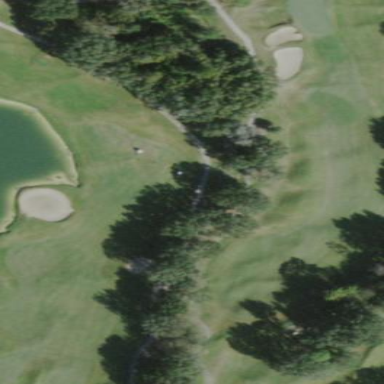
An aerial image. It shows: Grassy area designated as golf fairway.